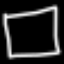
Label: square